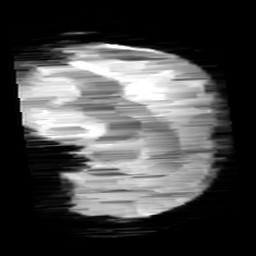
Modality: minIP
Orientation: sagittal
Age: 10
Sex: male
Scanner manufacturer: siemens
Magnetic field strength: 3 T
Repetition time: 0.027 s
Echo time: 0.02 s